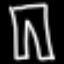
Label: pants